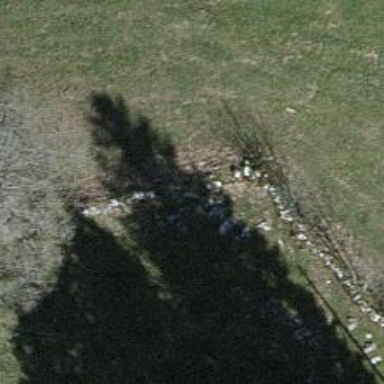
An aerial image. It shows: Wall made of dry stone.